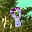
Label: 8